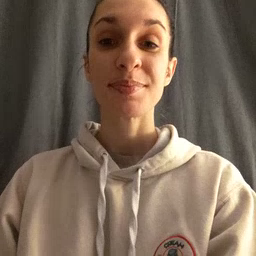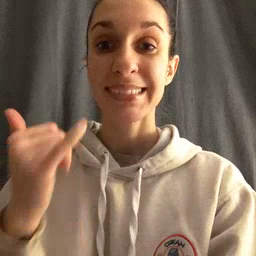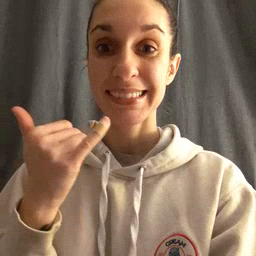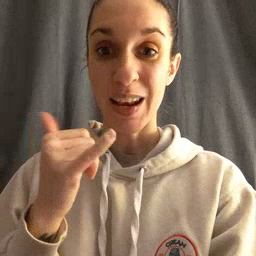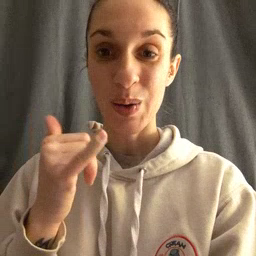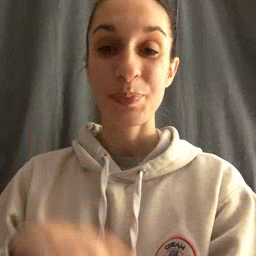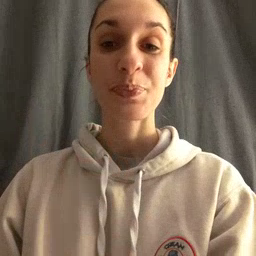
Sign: yellow